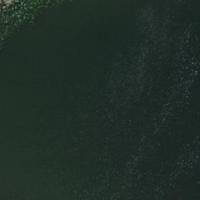
EUNIS habitat code: 14
Species observed at this site:
Chroicocephalus ridibundus
Podiceps cristatus